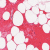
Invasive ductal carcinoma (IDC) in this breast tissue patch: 0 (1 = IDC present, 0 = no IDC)